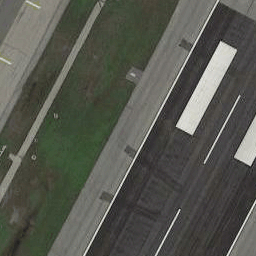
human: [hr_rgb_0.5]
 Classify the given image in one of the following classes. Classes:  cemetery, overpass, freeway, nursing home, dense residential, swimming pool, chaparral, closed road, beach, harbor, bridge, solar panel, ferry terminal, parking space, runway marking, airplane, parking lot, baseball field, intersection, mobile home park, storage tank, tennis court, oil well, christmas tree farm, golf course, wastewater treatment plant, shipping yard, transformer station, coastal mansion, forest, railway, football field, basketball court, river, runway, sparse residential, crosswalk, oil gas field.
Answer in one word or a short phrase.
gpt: runway